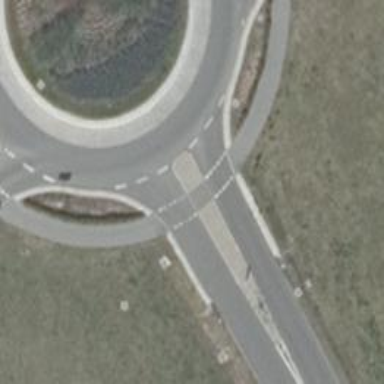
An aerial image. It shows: Tertiary road with asphalt surface.